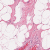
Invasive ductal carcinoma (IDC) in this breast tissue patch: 0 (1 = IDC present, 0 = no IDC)